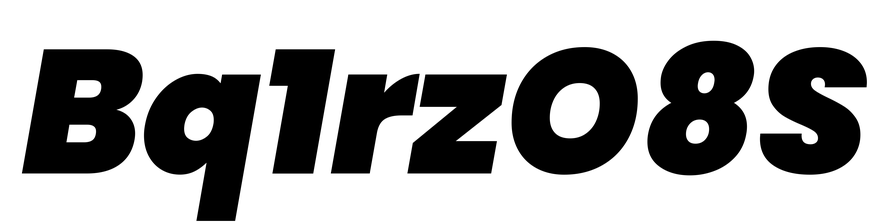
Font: Poppins-BlackItalic